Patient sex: M
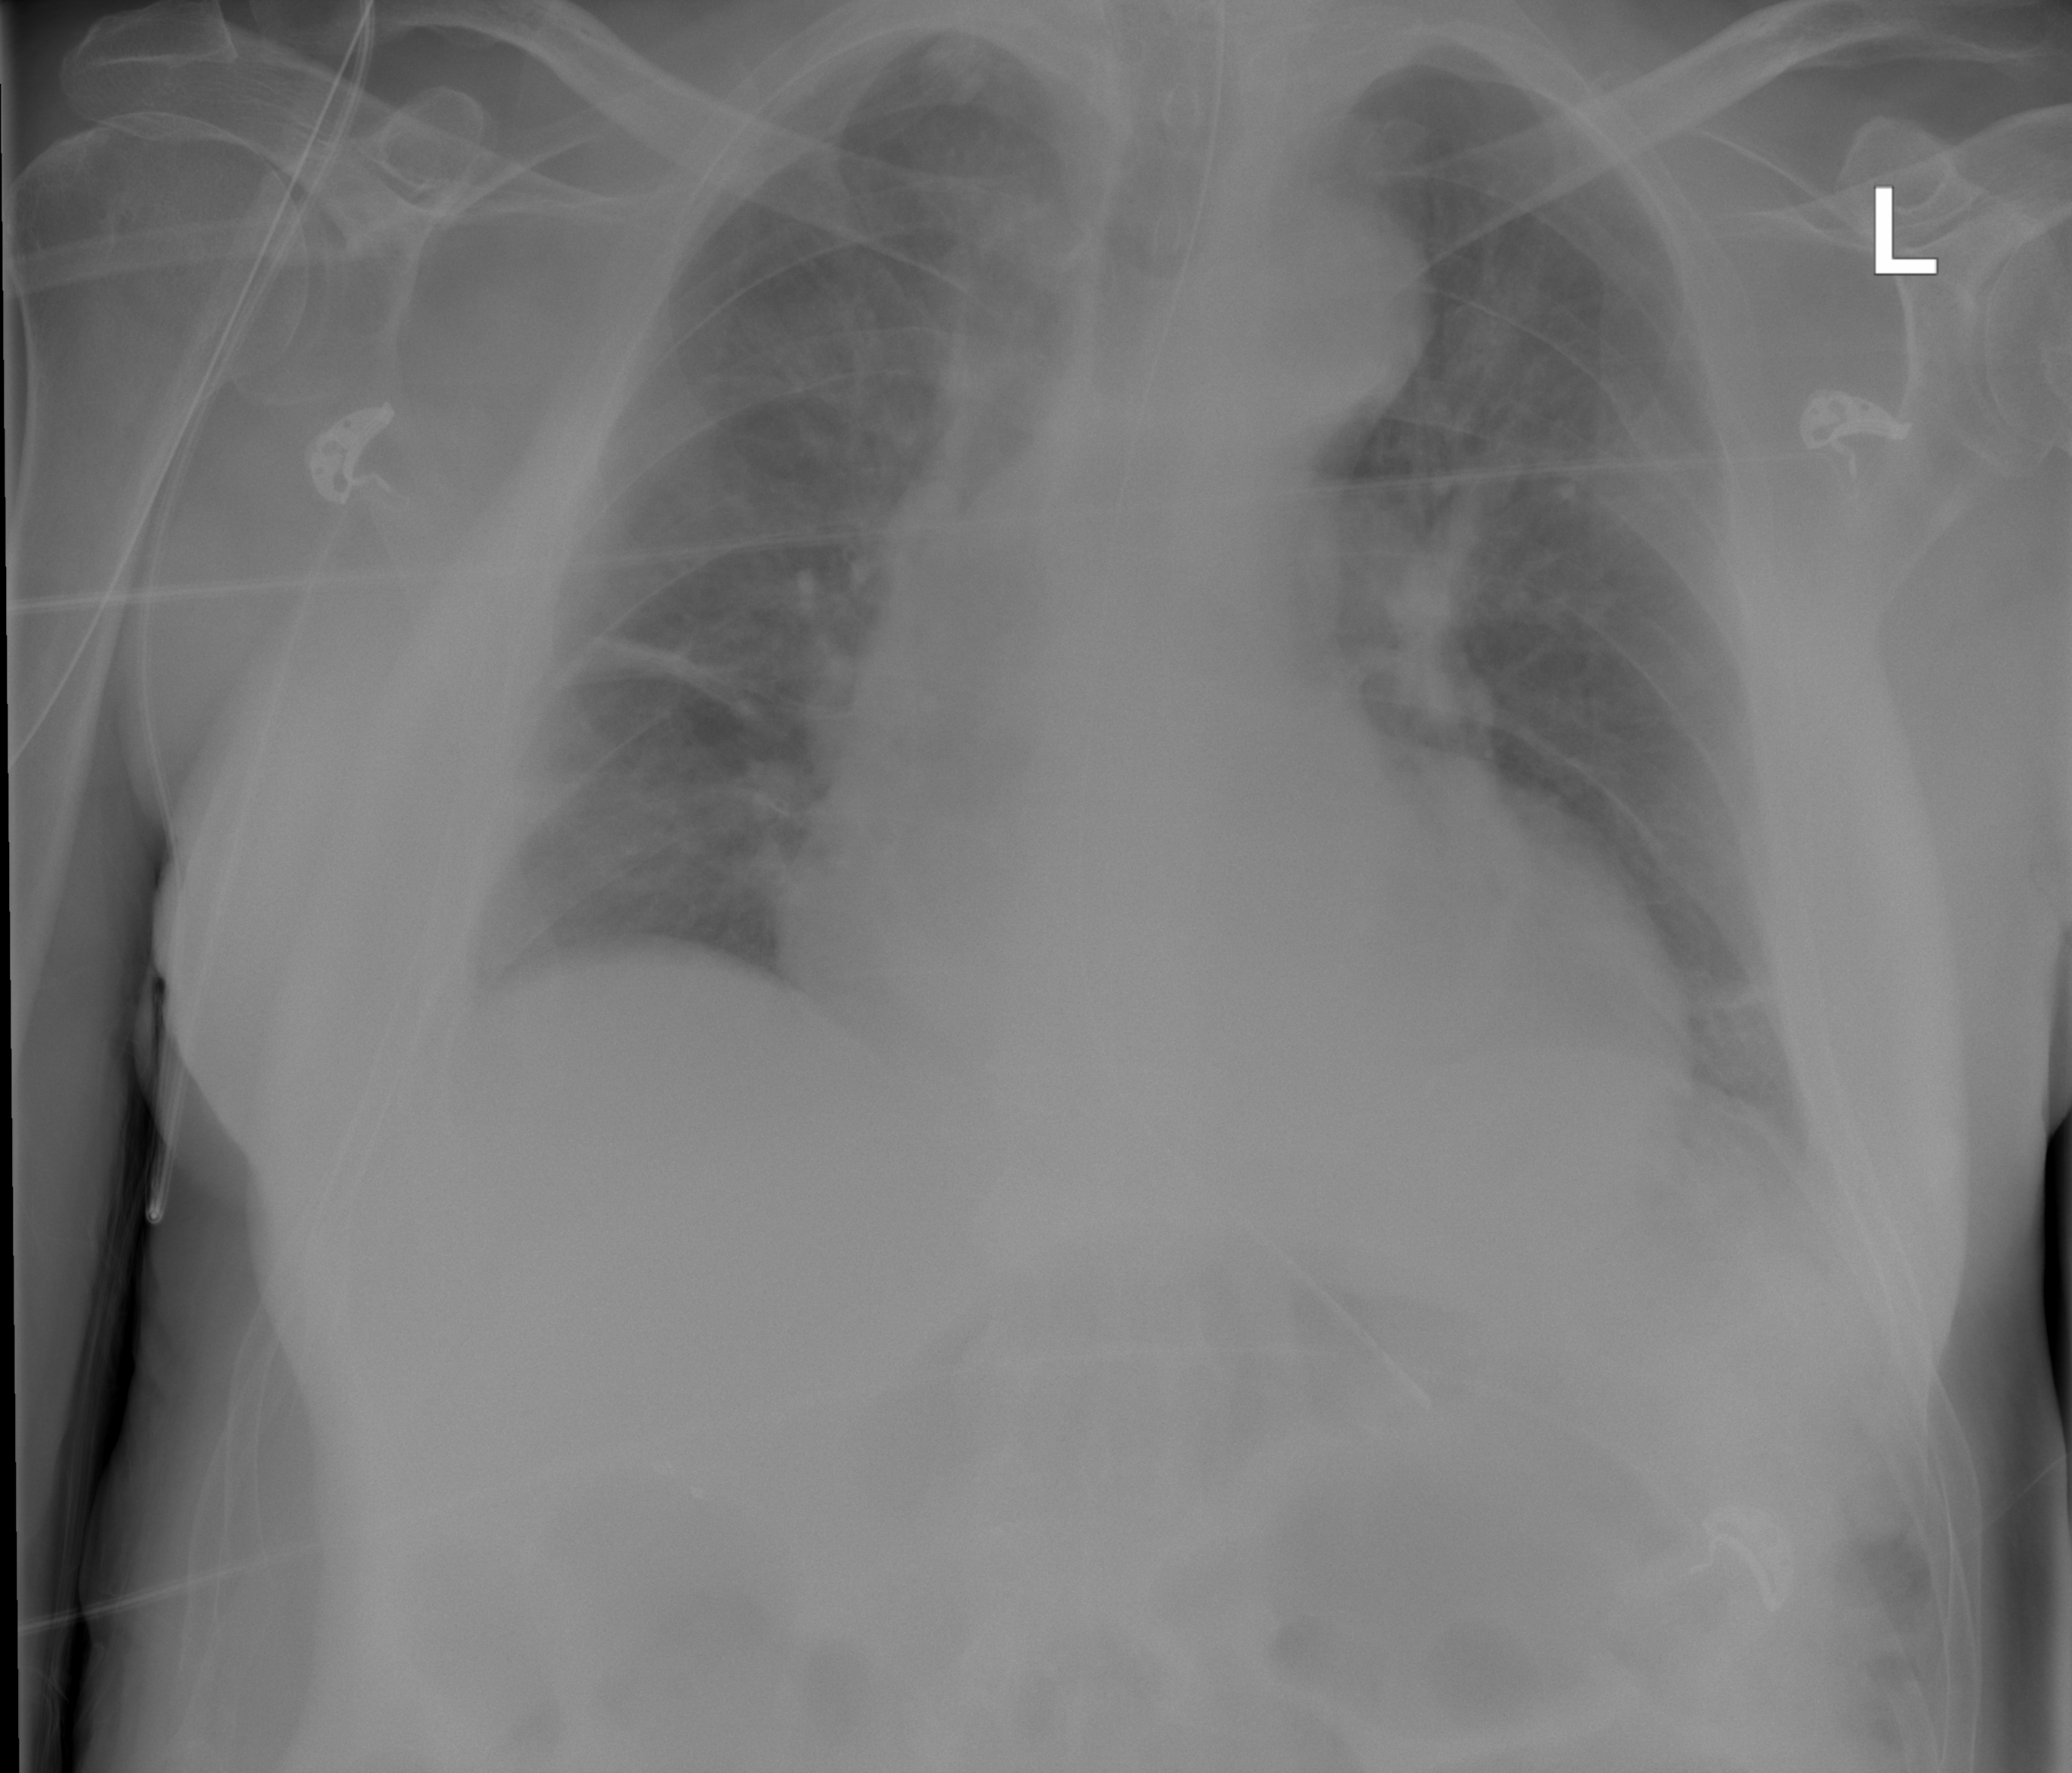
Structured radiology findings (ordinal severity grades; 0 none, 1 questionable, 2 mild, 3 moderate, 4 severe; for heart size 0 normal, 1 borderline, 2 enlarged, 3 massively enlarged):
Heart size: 2
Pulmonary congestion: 3
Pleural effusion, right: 2
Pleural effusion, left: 0
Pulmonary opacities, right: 0
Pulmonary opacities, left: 0
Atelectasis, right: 2
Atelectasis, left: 2